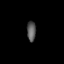
Tissue: prostate
Cell type: T cells
Senescence score: 0.688
Nuclear area (px): 173
Mean DAPI intensity: 89.769